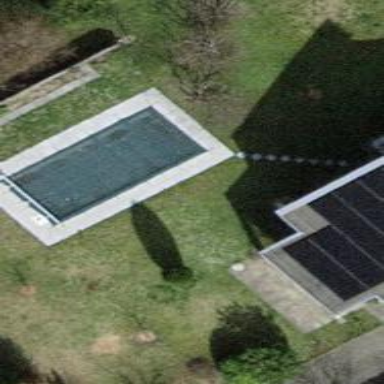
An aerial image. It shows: Swimming pool located in leisure land.